Question: I am trying to use the Stripe SDK in my iOS App but there seems to be a problem. Whenever I try to import it like this:
'''
#import "Stripe.h"
'''
I get the following error:
'''
Stripe.h file not found
'''
But I have the file right here:

Thanks in advance,
Abdullah Shafique
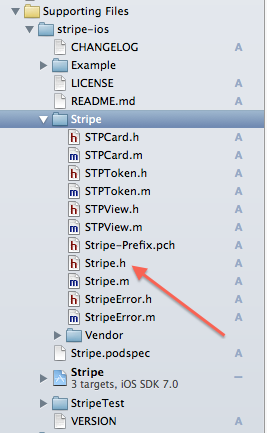
Answer: The folders are blue in Xcode, indicating that the folders themselves have been added as resources, rather than the source files within them. You should remove the stripe-ios folder from your project, and re-add it, ensuring that you choose the option to "Make groups for any added folders"; this will ensure each source file is added to your project, rather than the folder being added to your resources.